Question: I have a table like this,
table name:transaction_tbl

I have a stored procedure like this:
'''
ALTER PROCEDURE [dbo].[Test] @startdate NVARCHAR(100),
@enddate NVARCHAR(100)
AS
BEGIN
SELECT t.PlateNo
FROM Transaction_tbl t
WHERE dtime BETWEEN @startdate + ' 00.01.00.00' AND @enddate + ' 23:59.59.00'
END
'''
while executing this I am getting this error
> The conversion of a nvarchar data type to a datetime data type
resulted in an out-of-range value.
I am trying to pass my start date with starting time and end date with end time of the day,,
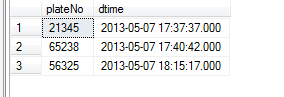
Answer: If you want to add time to your datetime values, just use 'DATEADD'.
'''
WHERE dtime BETWEEN DATEADD(minute, 1, @startdate)
AND DATEADD(hour, 23, DATEADD(minute, 59, DATEADD(second, 59, @enddate)))
'''
You can find the documentation for this <URL>.